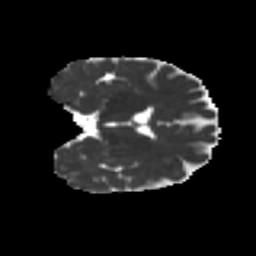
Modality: MD
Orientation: coronal
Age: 48
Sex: female
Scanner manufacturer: ge
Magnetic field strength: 3 T
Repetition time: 7.8 s
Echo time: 0.0607 s